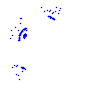
Particle: proton